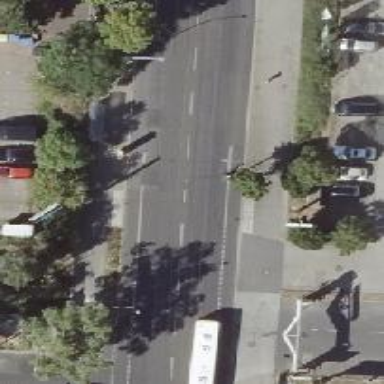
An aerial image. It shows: Tram stop position for public transport.